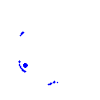
Particle: electron